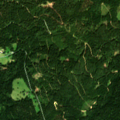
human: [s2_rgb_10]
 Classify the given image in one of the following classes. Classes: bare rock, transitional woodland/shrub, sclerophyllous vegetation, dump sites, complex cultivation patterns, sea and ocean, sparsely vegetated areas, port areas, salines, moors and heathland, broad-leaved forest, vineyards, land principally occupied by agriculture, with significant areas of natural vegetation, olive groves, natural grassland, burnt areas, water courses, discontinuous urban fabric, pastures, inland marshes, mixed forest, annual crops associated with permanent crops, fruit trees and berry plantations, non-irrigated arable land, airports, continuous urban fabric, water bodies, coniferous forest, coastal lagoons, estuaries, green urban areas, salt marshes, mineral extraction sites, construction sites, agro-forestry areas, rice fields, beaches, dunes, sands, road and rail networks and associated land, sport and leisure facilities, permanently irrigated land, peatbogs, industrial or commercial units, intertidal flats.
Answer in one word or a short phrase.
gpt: coniferous forest, mixed forest